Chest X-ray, PA view. Patient: 54 years old, sex F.
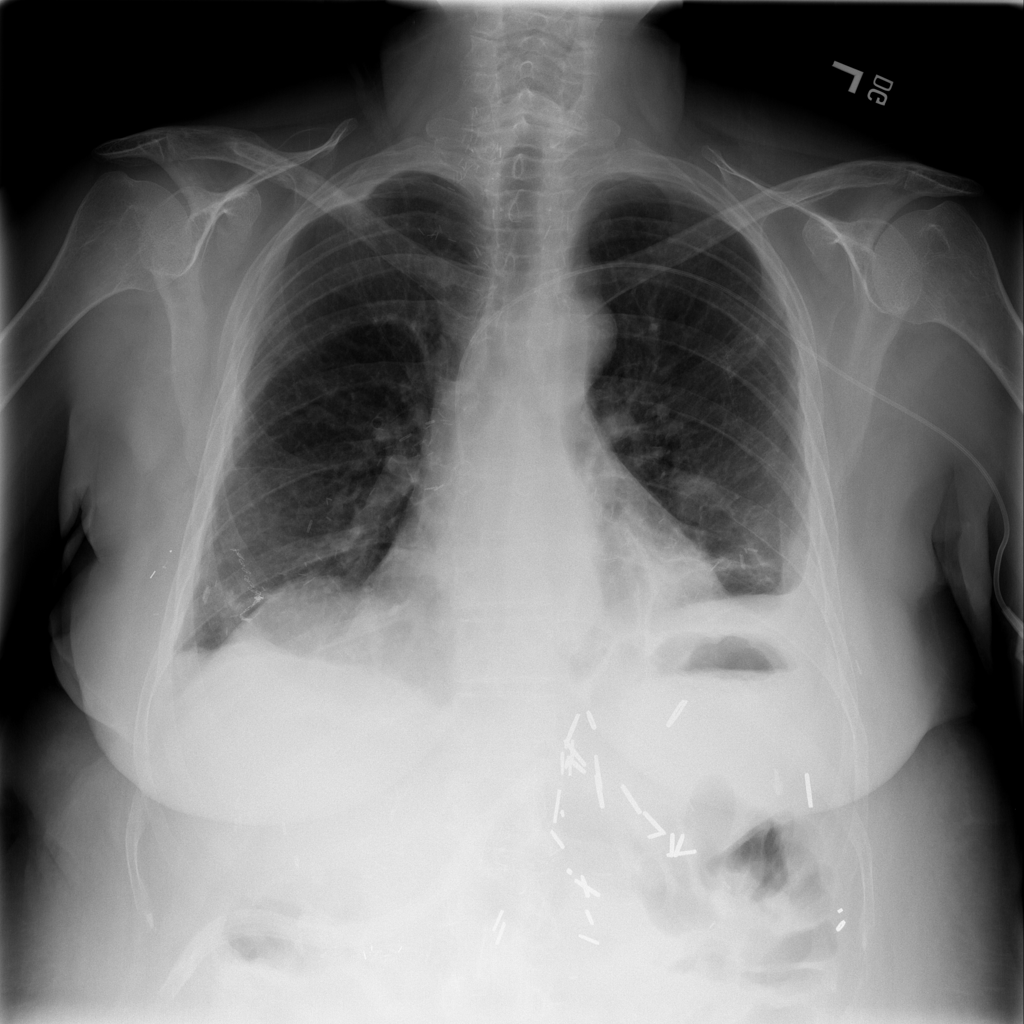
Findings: No Finding